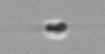
Label: flagellate_morphotype3